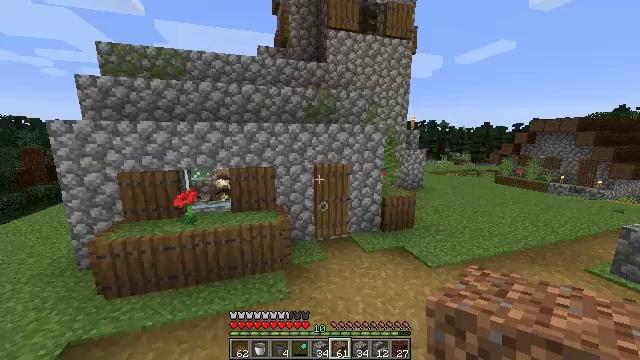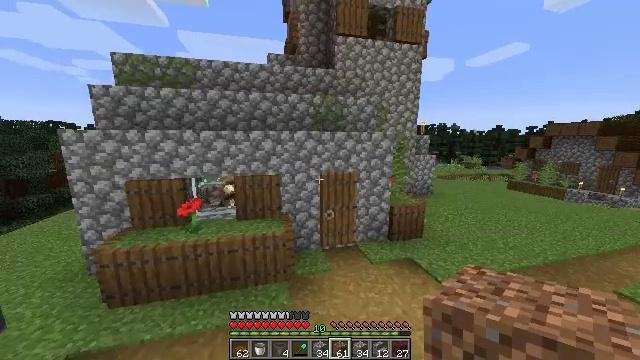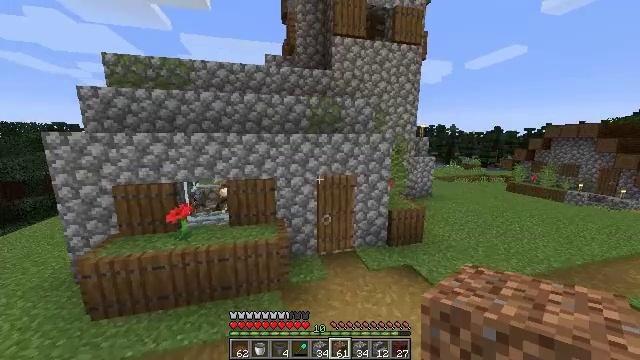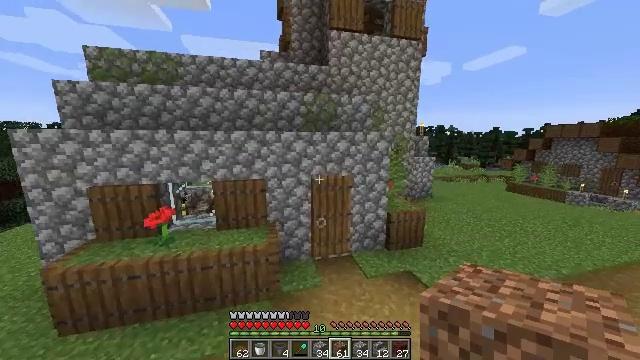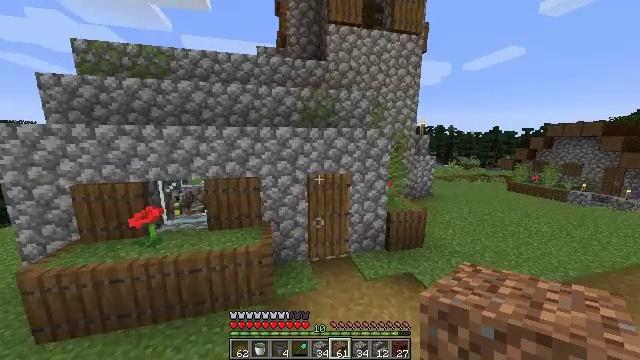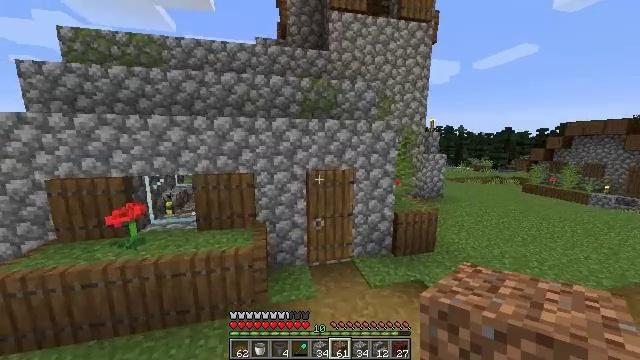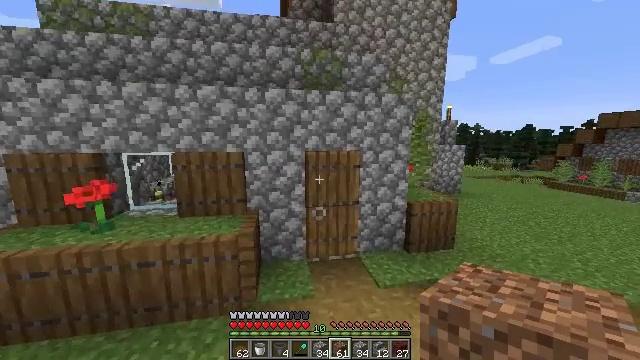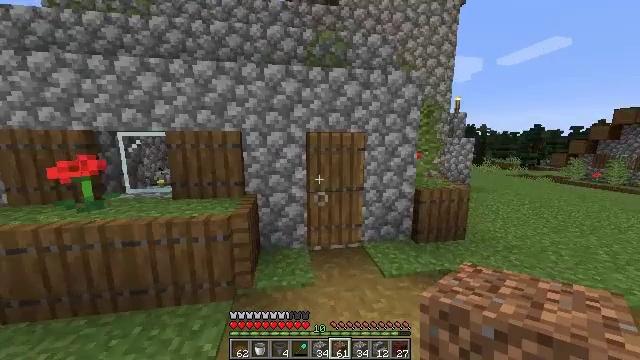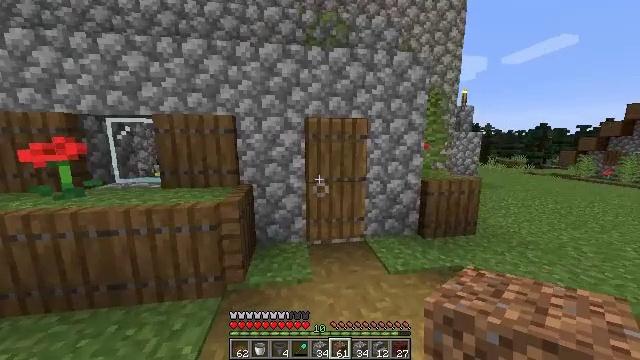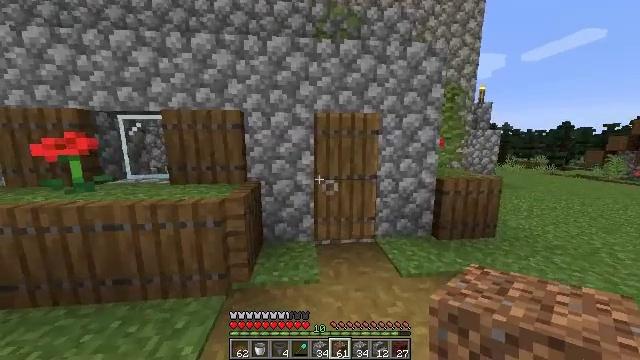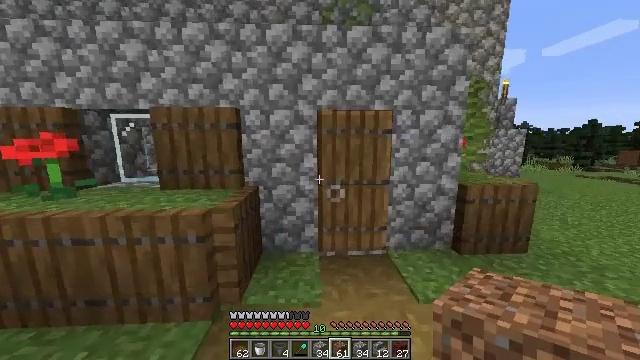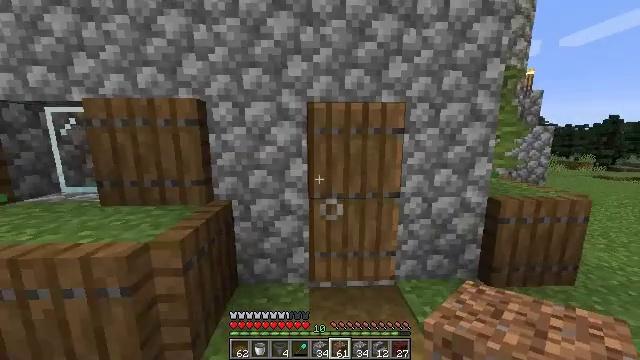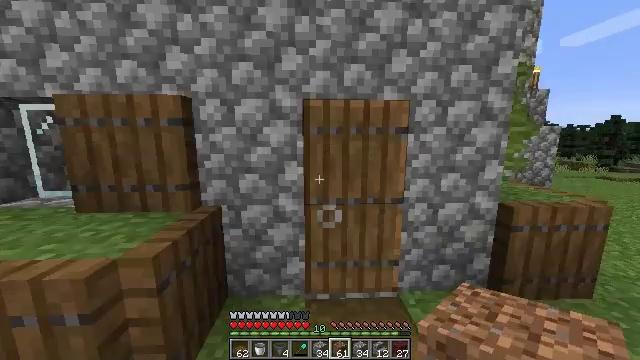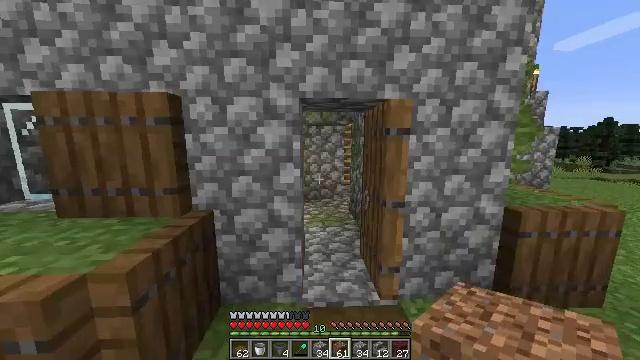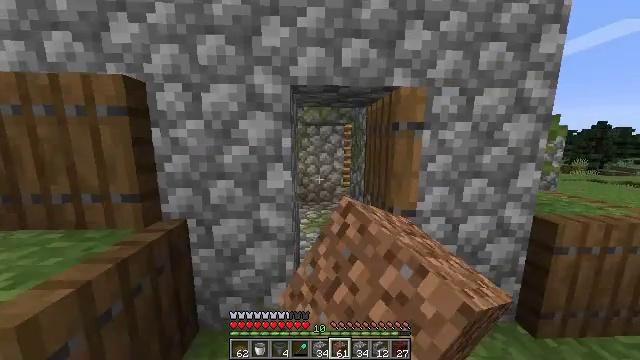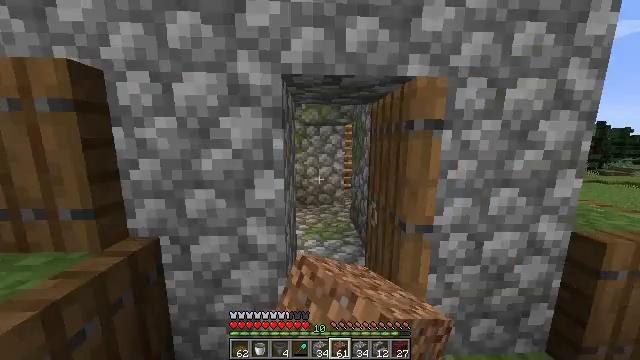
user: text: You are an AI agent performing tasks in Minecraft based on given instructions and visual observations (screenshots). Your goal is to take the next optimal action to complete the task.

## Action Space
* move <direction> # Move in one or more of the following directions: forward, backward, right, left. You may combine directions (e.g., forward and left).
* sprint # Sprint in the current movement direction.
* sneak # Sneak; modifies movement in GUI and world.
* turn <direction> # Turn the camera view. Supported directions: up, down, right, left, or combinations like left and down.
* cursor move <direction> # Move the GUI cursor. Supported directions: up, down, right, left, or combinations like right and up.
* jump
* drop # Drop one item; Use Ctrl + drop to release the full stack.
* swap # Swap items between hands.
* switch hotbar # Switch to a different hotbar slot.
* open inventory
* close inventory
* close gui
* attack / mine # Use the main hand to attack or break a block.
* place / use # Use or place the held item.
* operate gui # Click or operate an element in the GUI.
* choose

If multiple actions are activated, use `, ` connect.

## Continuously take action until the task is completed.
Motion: motion action
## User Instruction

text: Craft a cobblestone wall.
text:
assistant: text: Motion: move forward, turn left, jump
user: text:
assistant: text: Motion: move forward, jump
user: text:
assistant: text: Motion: move forward
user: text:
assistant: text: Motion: move forward
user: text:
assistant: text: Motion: move forward, turn left
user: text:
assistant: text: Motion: move forward, sprint, turn left
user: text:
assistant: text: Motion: move forward, sprint, turn left
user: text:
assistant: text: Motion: move forward, sprint, turn left
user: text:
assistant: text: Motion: move forward, sprint, turn left
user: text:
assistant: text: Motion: move forward, turn left
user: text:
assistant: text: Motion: move forward
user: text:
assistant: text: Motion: move forward
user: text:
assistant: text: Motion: move forward, use / place
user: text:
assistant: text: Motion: move forward, sprint, use / place
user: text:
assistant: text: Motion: move forward, sprint, use / place
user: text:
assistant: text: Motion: move forward, turn down
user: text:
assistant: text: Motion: move forward, turn right
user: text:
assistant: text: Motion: move forward
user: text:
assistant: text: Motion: move forward
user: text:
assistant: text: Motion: move forward
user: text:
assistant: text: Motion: move forward
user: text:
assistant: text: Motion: move forward
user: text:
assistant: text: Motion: move forward, sprint
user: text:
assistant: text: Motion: move forward, sprint
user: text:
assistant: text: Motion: move forward, sprint
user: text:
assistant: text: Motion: move forward, sprint
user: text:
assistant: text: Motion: move forward
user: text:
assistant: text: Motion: move forward
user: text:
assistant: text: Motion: move forward
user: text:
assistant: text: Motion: move forward